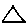
Label: triangle